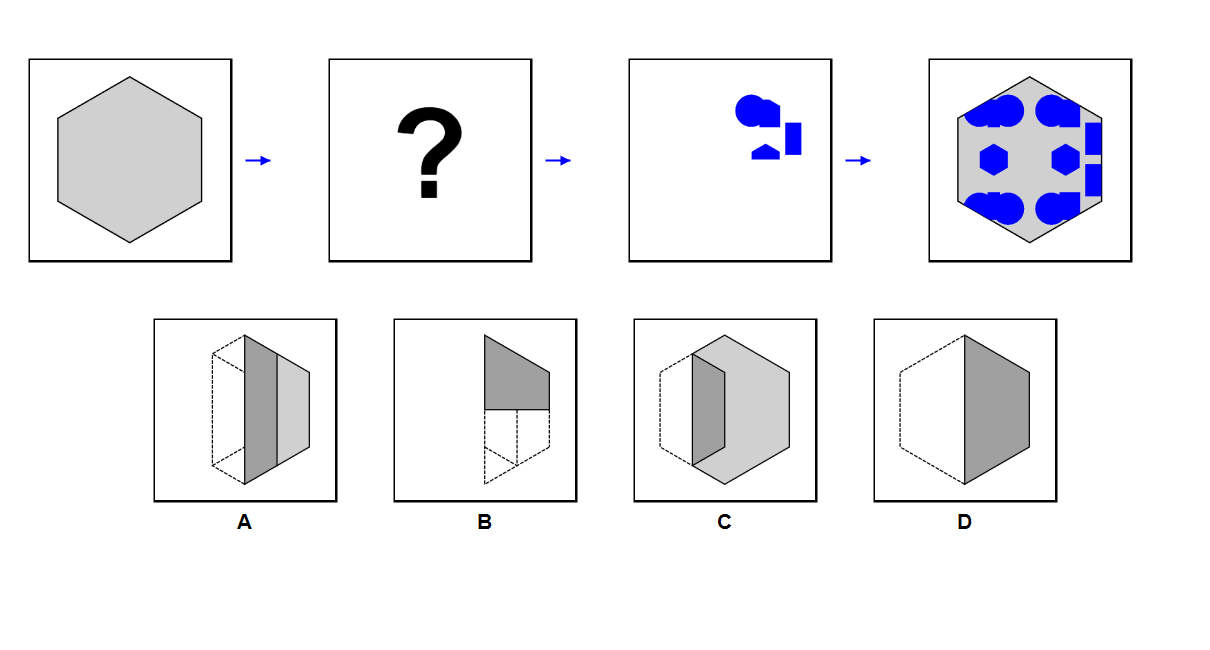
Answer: D